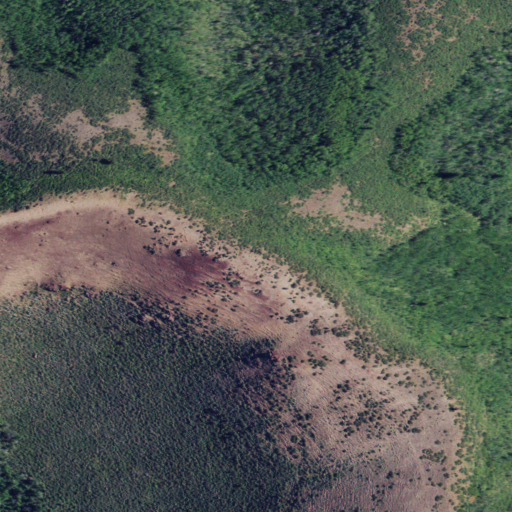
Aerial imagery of mountain in Idaho named Red Mountain containing shrub, evergreen forest, grassland, and deciduous forest